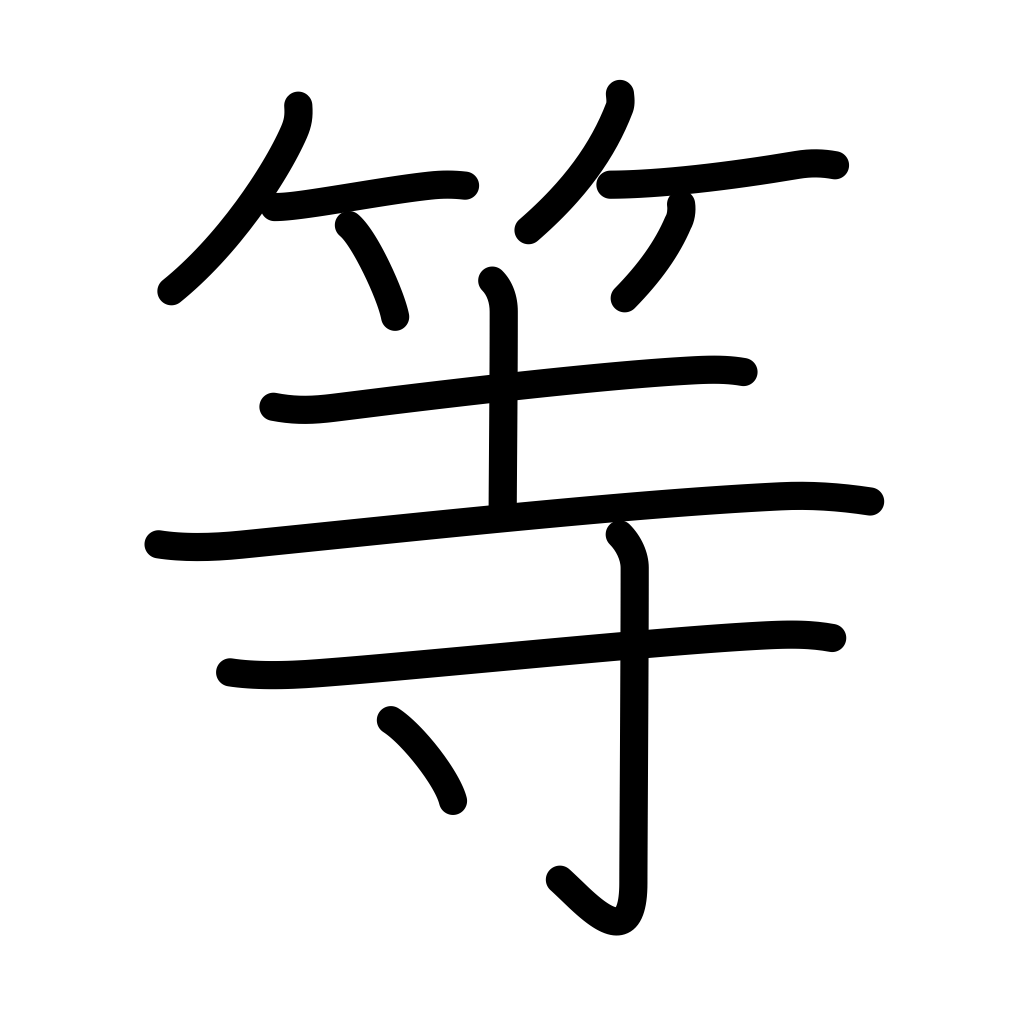
Meaning: etc., and so forth, quality, equal, similar